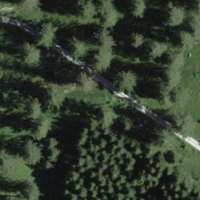
EUNIS habitat code: 45
Species observed at this site:
Ajuga pyramidalis